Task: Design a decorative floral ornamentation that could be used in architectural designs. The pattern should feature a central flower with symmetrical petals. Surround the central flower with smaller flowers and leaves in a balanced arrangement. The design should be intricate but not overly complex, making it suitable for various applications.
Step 992:
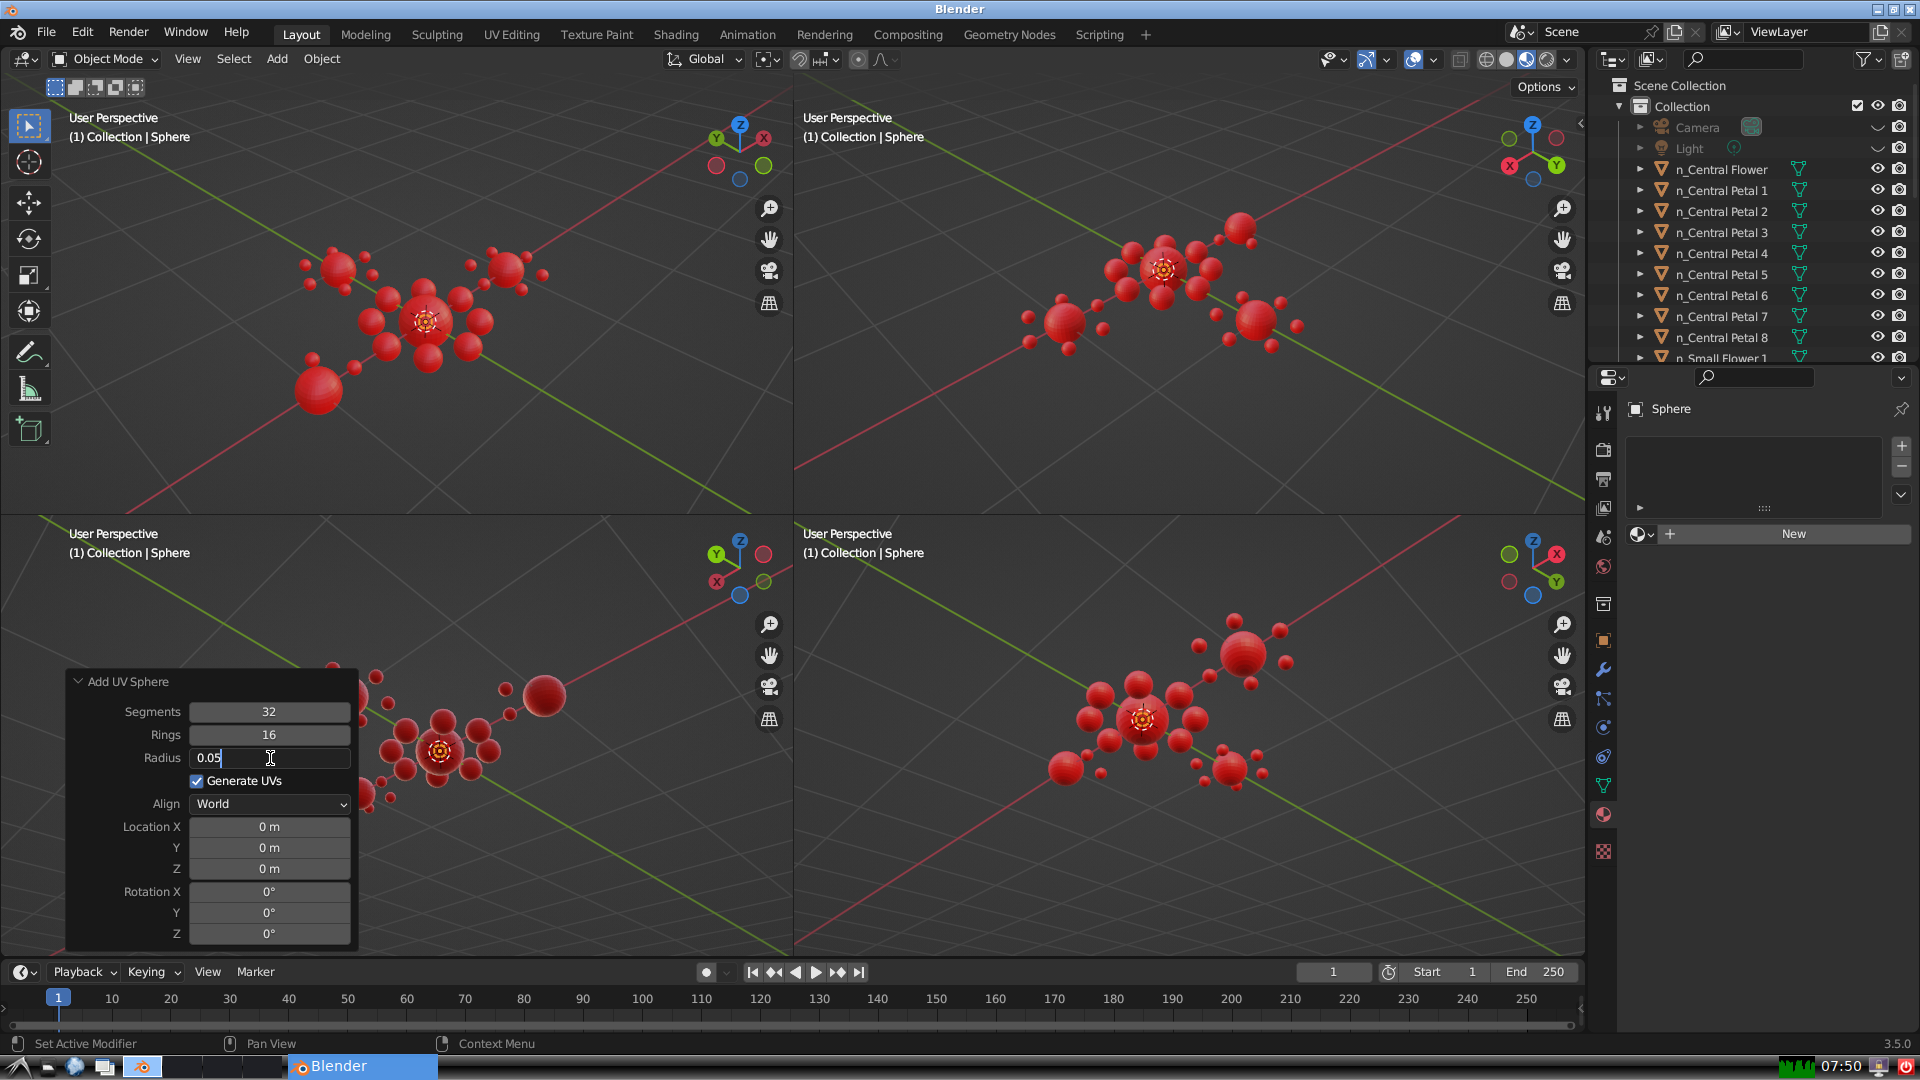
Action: {"key_press": ['Return']}